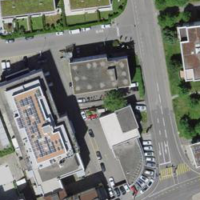
EUNIS habitat code: 54
Species observed at this site:
Clogmia albipunctatus
Bombus hypnorum
Bombus terrestris